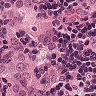
Metastatic tissue present: yes